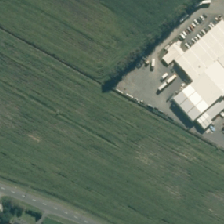
Land cover: shortrotation_cropland